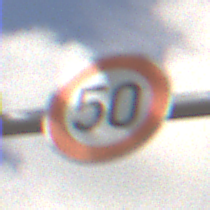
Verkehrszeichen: Geschwindigkeit50
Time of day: Midday
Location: Outdoor (RoadRail)
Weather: PartlyCloudy
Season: NotSpecified
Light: Natural